Question: I have a problem with MathML equation rendering. Mlongdiv and mstack gives the error Unknownnode type:mstack ..
All other mathml functions work
My sample code is
'''
<script src="MathJax/MathJax.js?config=TeX-AMS-MML_HTMLorMML" ></script>
<script src="https://cdn.mathjax.org/mathjax/latest/MathJax.js?config=TeX-AMS-MML_HTMLorMML"></script>
<h1><center>Math Equation Demo</h1></center>
</p>
<p>
<math xmlns="http://www.w3.org/1998/Math/MathML">
<mfrac>
<mn>1</mn>
<mn>2</mn>
</mfrac>
</math>
</p>
<p>
<math xmlns="http://www.w3.org/1998/Math/MathML">
<mfenced>
<mfrac><mrow><mn>123</mn><mo>*</mo><mn>234</mn></mrow><mn>51</mn></mfrac>
</mfenced>
</math>
</p>
<p>
<math xmlns="http://www.w3.org/1998/Math/MathML">
<mstack charalign="center" stackalign="right"><mn>10</mn><msrow><mo>+</mo><mn>15</mn></msrow><msline/><mn>25</mn>
</mstack>
</math>
</p>
<p>
<math xmlns="http://www.w3.org/1998/Math/MathML">
<mlongdiv charalign="center" charspacing="0px" stackalign="left">
<mstack charalign="center" stackalign="right"><mn>2</mn></mstack><mn>50</mn><msgroup><mn>100</mn></msgroup>
</mlongdiv>
</math>
</p>
'''
The output is:

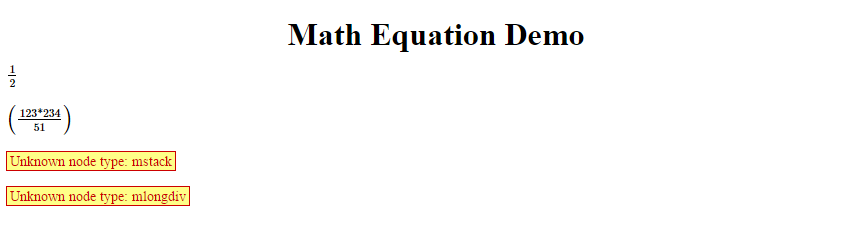
Answer: MathJax offers only experimental support for the so-called elementary math section of the MathML spec via its 'mml3.js' extension. For more information see <URL>